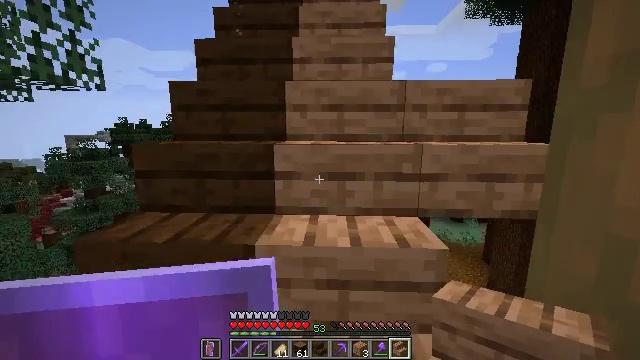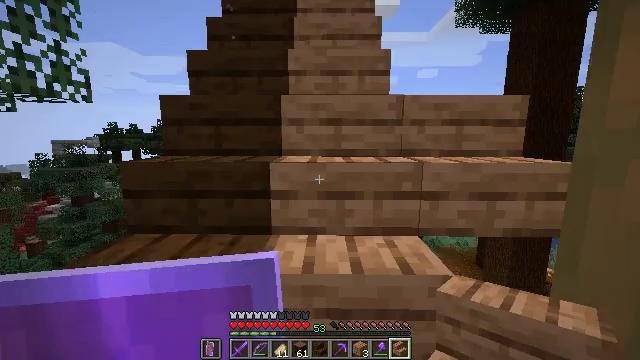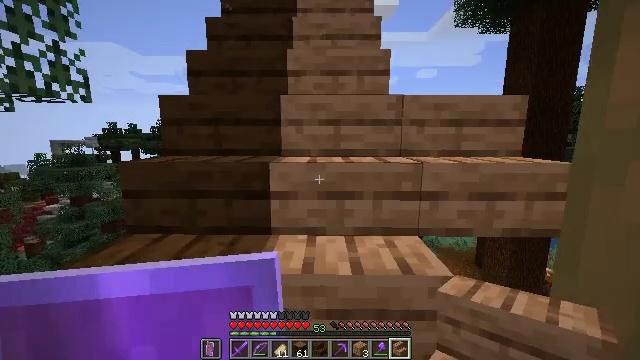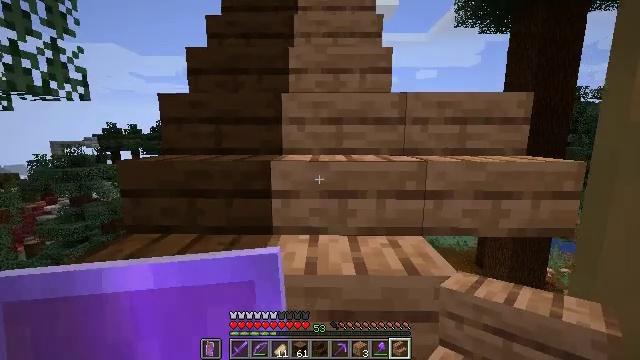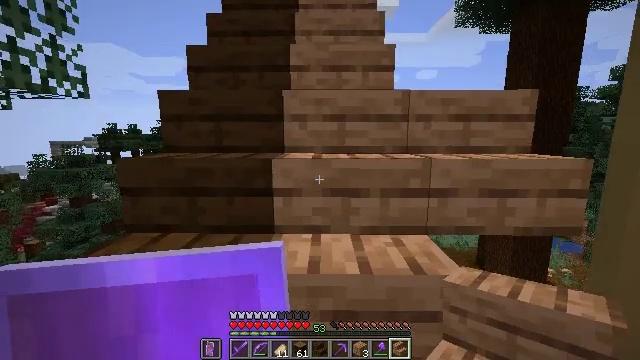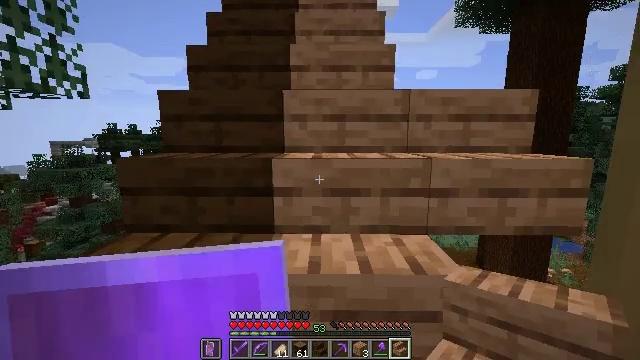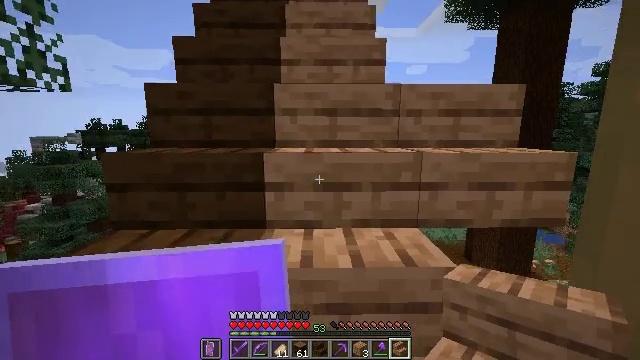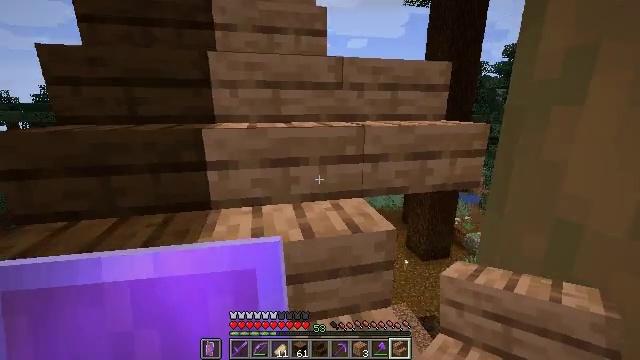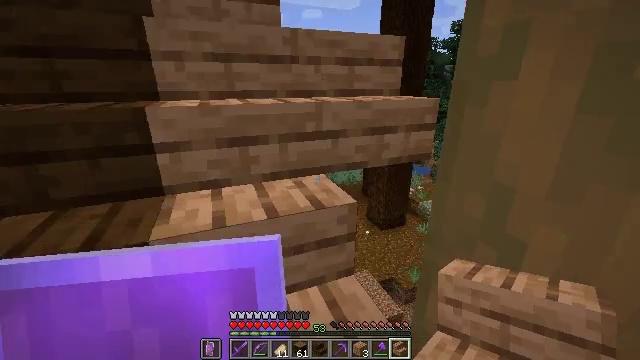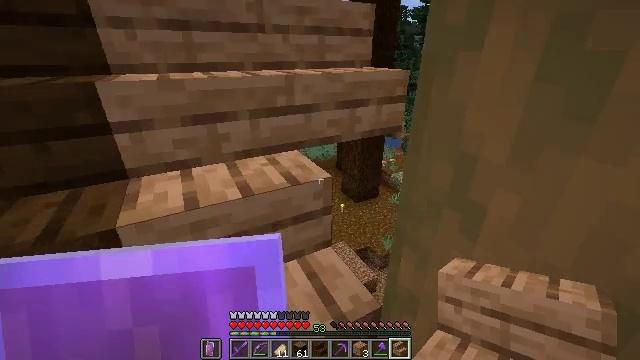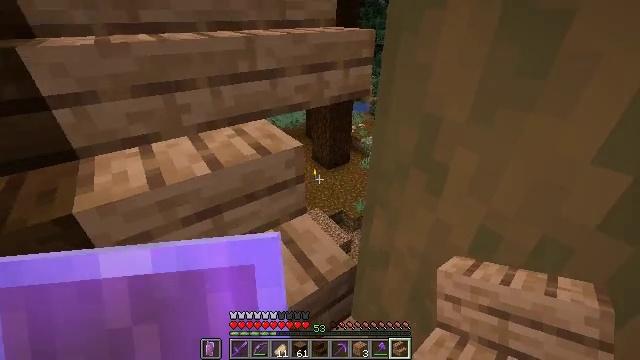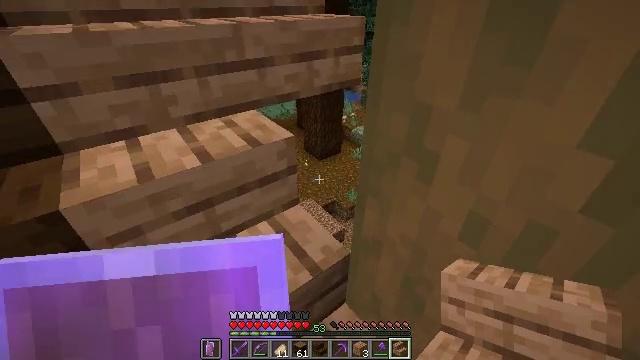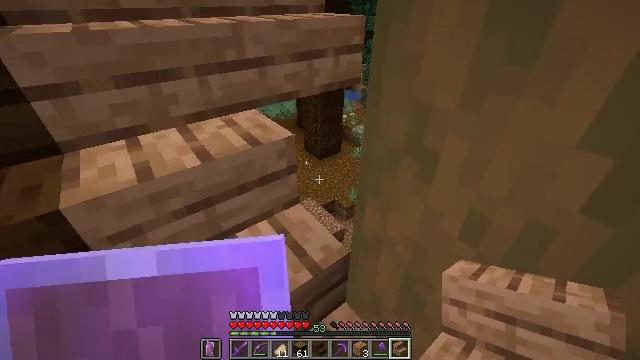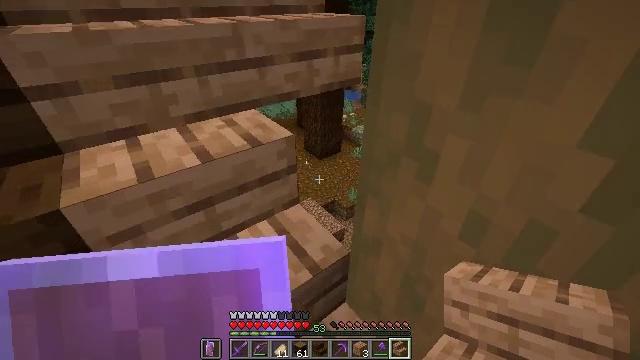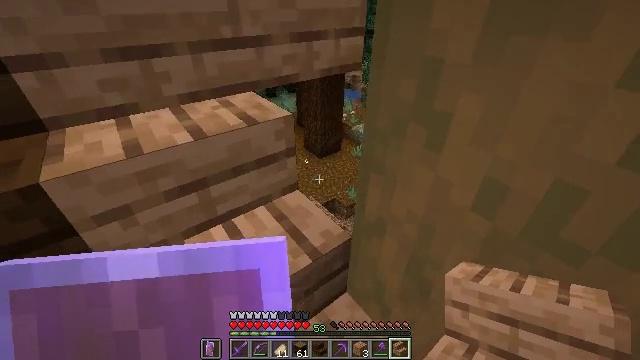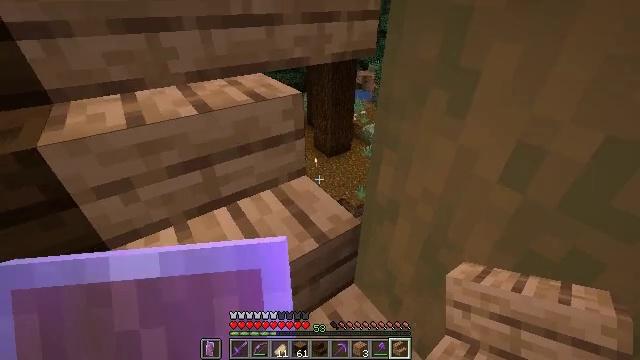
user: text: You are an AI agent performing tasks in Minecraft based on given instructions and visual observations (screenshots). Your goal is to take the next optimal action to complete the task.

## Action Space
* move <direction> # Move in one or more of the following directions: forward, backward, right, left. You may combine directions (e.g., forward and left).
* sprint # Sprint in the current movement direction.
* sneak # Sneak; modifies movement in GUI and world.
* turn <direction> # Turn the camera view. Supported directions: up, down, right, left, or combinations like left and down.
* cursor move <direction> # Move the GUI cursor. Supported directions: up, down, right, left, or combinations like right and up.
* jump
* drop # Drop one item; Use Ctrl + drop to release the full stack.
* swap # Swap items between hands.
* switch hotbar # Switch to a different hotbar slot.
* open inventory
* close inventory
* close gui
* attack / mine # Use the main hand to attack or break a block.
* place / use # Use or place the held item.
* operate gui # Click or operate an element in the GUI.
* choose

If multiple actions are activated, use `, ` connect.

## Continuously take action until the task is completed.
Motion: motion action
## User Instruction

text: Gather stripped spruce log from the tree.
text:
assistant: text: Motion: turn right
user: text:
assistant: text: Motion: no_op
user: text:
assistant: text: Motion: no_op
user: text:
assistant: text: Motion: no_op
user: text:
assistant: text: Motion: no_op
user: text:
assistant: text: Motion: turn right and down
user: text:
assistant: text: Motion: turn right and down
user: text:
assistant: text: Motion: turn right and down
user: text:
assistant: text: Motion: turn right and down
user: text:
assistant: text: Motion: turn right and down
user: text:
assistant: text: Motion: turn right and down
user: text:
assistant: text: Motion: no_op
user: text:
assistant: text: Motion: sneak
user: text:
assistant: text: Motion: sneak
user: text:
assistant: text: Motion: sneak, turn left
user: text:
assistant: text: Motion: sneak, turn left
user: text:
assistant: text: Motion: sneak
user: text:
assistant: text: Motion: sneak
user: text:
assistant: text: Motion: sneak
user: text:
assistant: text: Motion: sneak
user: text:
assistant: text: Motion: sneak
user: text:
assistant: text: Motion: sneak
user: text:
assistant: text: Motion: sneak, turn right
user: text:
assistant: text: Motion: move right, sneak, turn right and down
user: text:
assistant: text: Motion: move right, sneak, turn right and down
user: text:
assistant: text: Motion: move forward and move right, sneak, turn right
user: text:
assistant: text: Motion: move forward and move right, sneak, turn right
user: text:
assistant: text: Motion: move forward and move right, sneak, turn right
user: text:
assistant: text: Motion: move forward and move right, sneak
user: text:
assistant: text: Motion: move forward, sneak